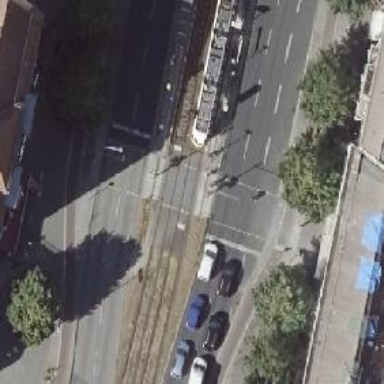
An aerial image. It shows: Crossing with traffic signals.